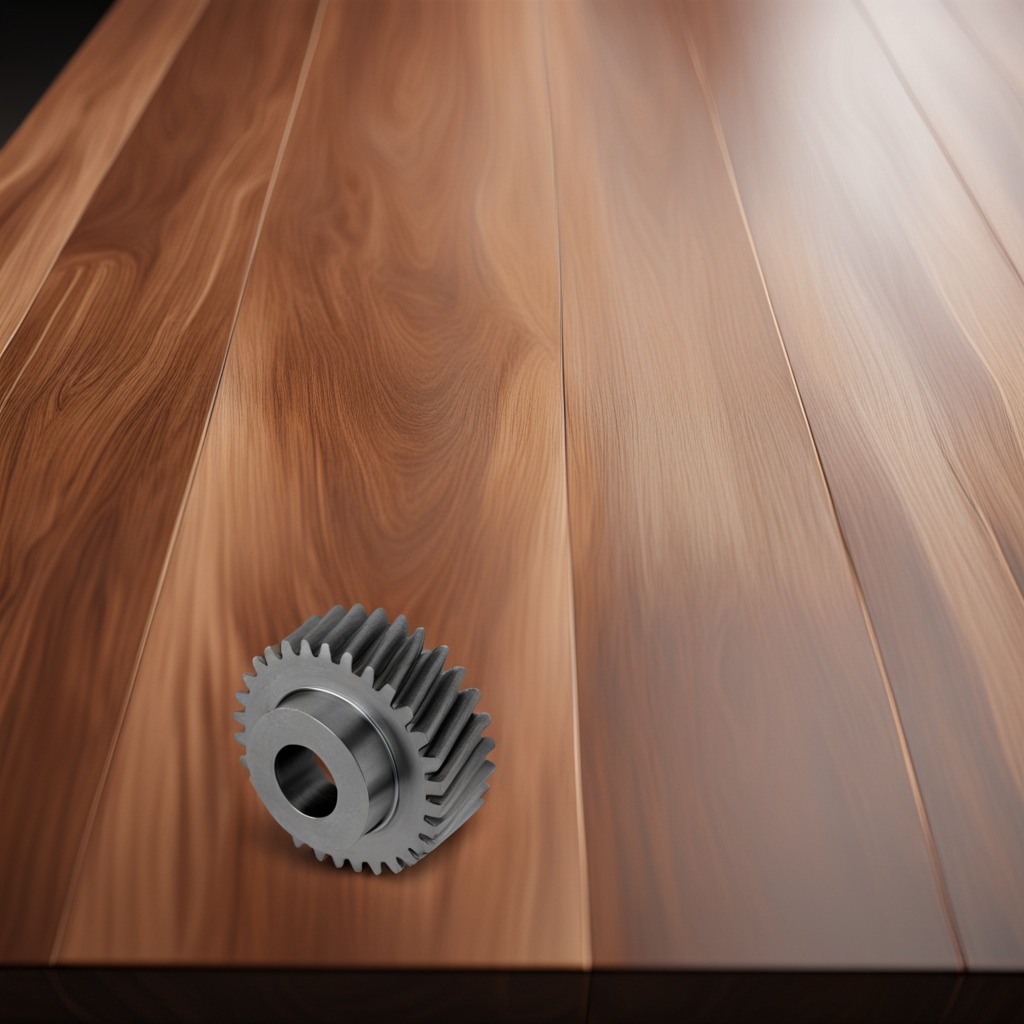
A steel gear with teeth lies on a wooden table in a carpentry studio.